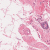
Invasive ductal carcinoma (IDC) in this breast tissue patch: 0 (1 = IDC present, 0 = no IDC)